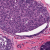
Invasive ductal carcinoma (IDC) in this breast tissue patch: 0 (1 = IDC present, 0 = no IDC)